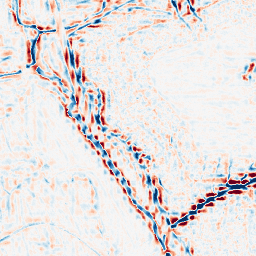
Category: wavelet
Decomposition family: wavelet_reverse_biorthogonal
Decomposition parameters: wavelet: rbio1.3
level: 3
Upsampling method: regularized
Upsampling parameters: scale: 2
lambda_reg: 0.001
Upsampling scale: 2